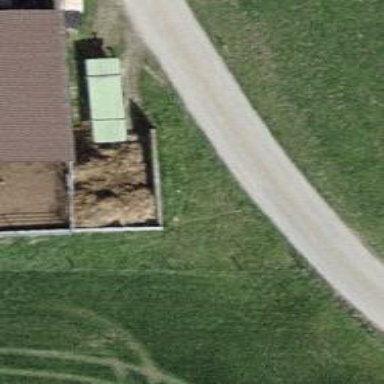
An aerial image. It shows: Wall barrier.